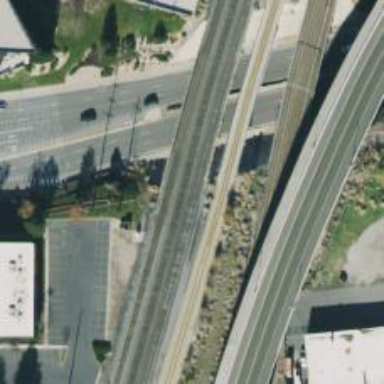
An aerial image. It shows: Bridge over railway siding.